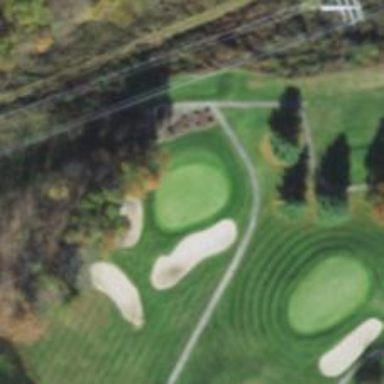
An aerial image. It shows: View of golf hole.